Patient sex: M
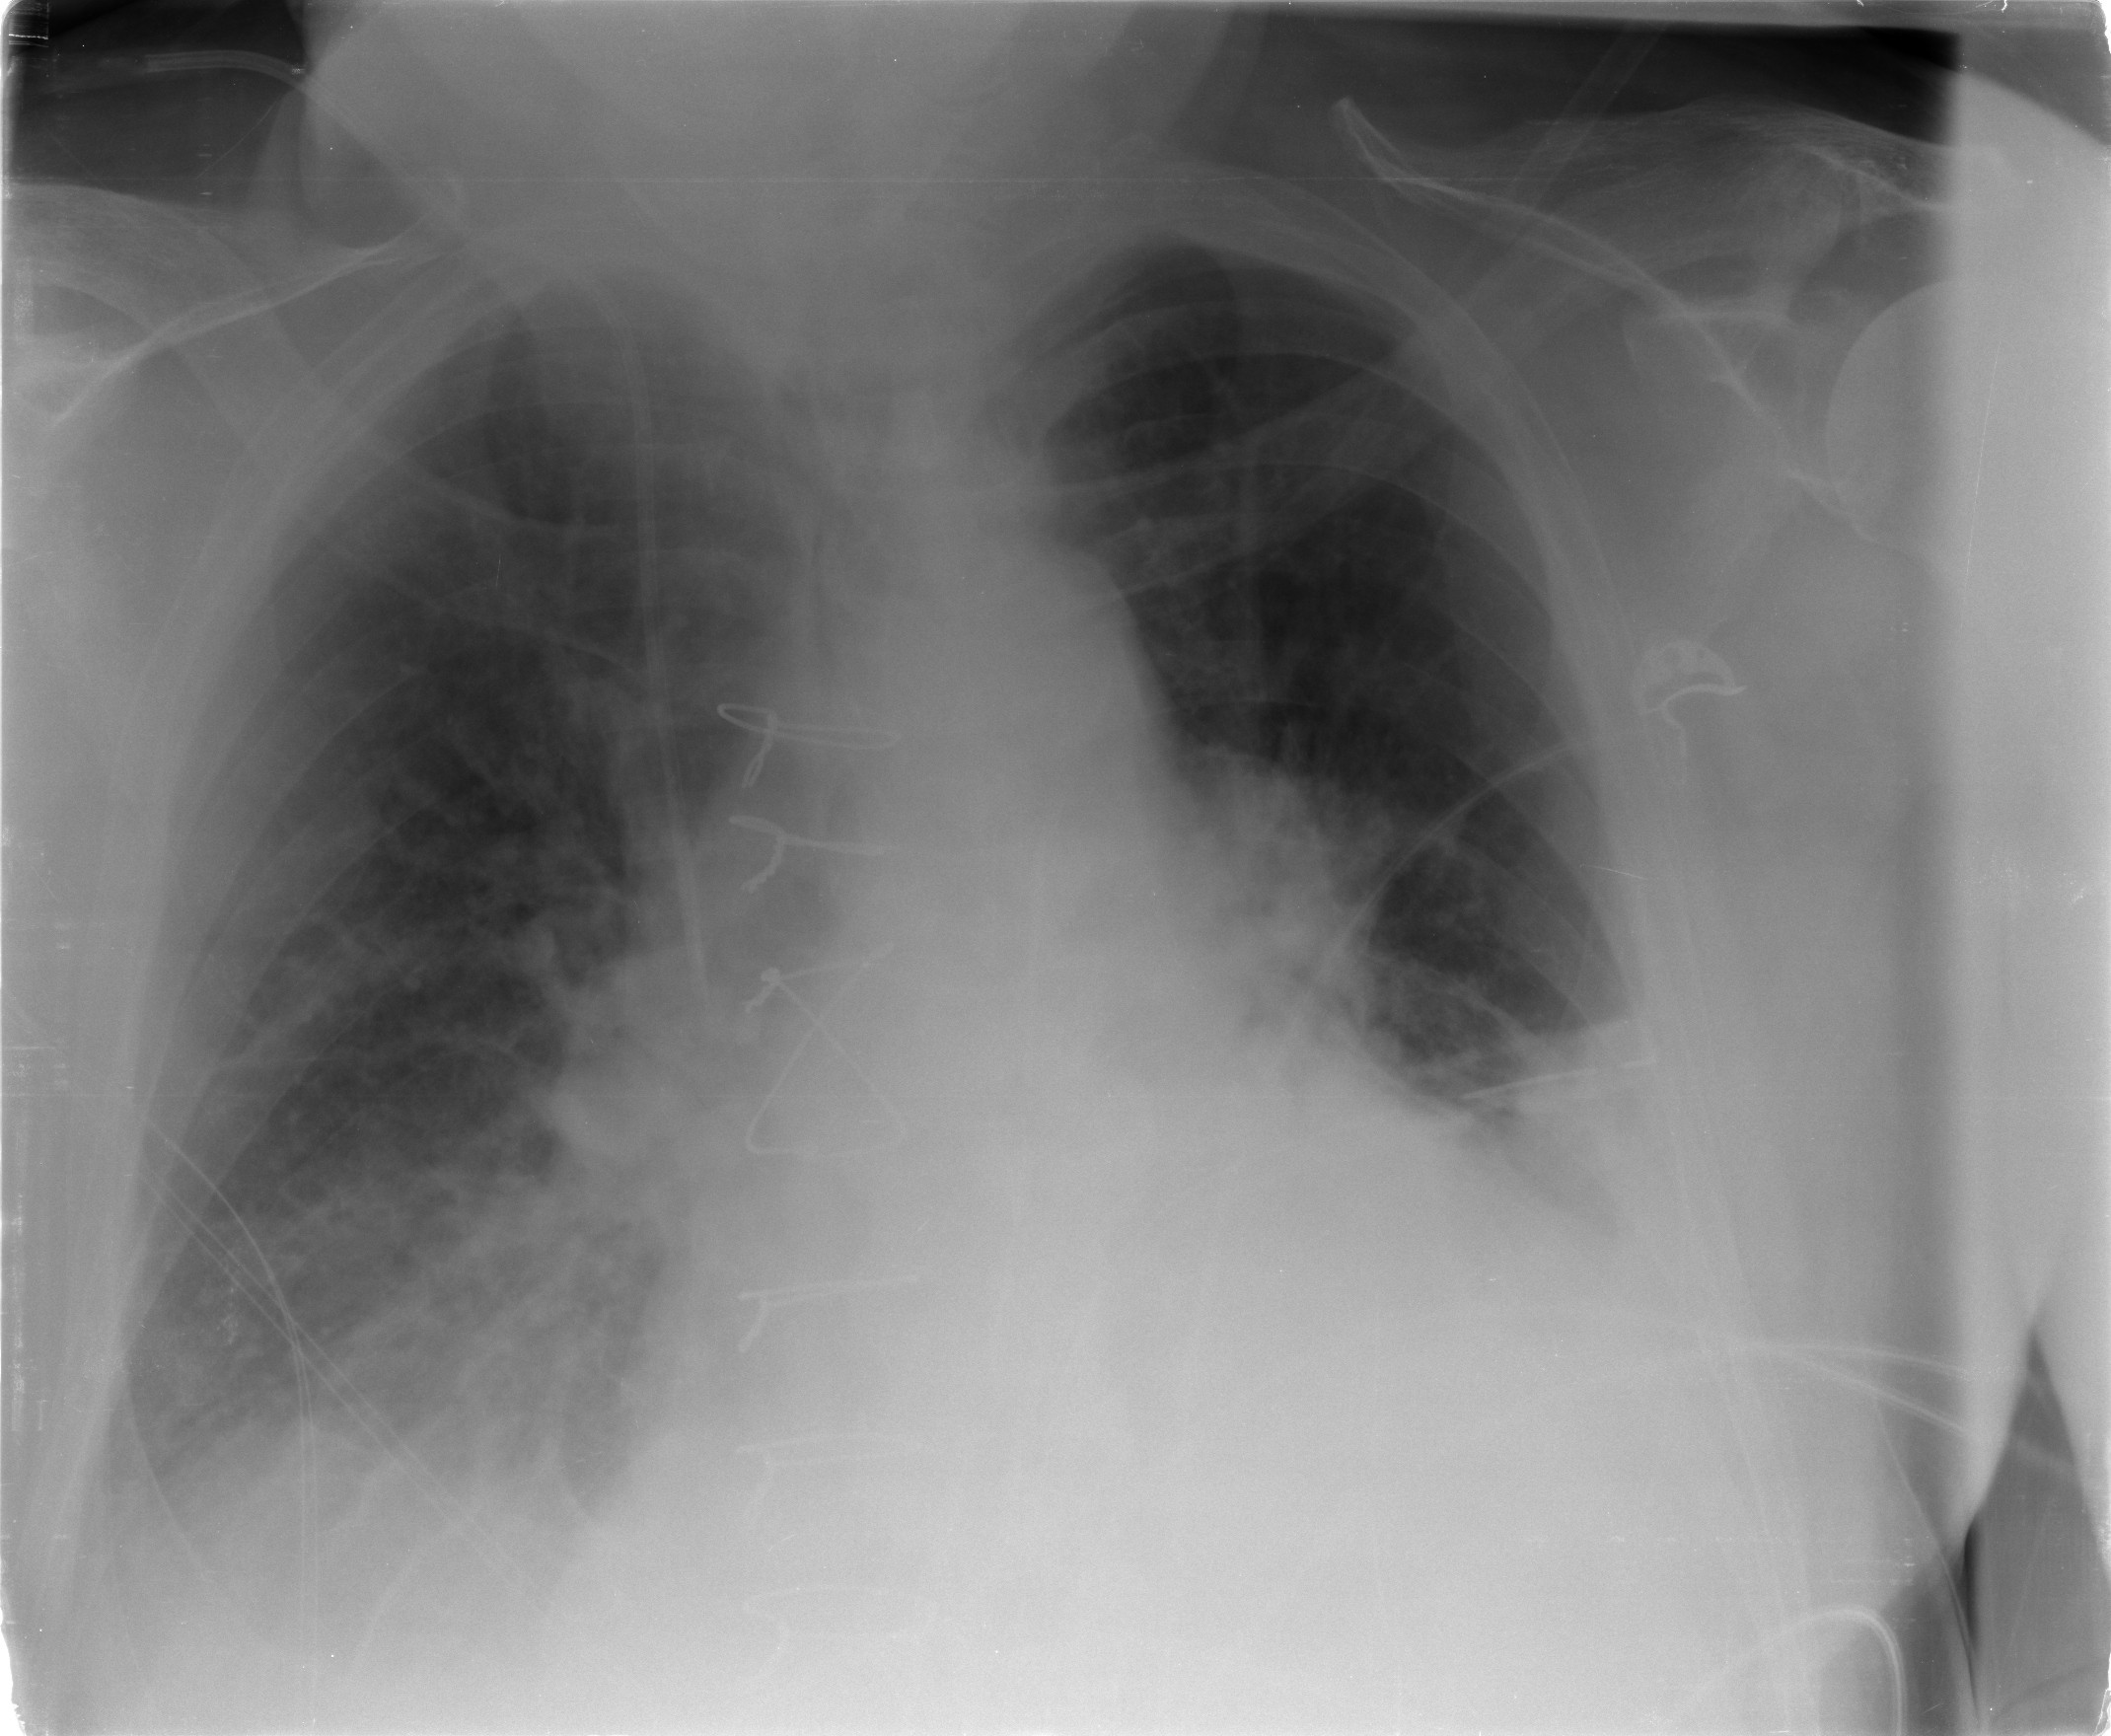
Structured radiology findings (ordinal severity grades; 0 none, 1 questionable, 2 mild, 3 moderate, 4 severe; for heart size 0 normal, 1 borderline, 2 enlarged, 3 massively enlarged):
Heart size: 2
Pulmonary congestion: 2
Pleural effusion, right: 2
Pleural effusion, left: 2
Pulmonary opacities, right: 3
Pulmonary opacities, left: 0
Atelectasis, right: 2
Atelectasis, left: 2